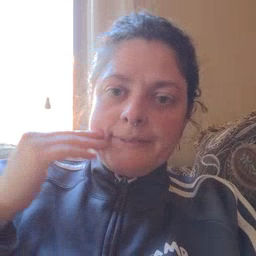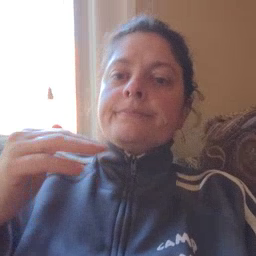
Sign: head